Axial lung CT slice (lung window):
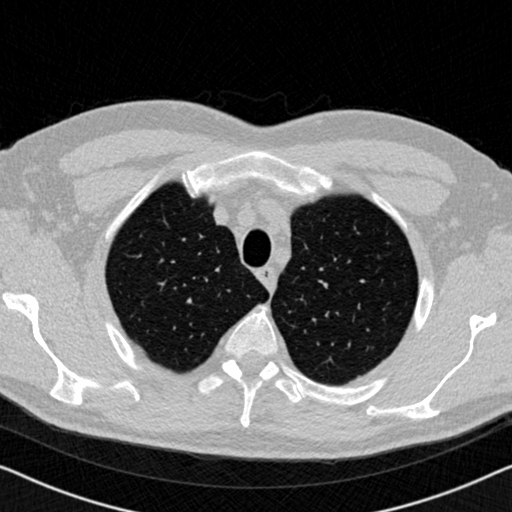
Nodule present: no